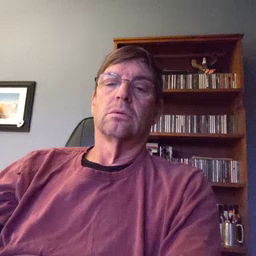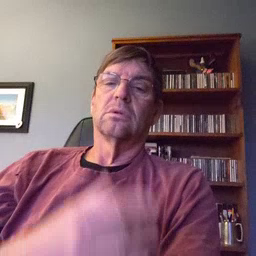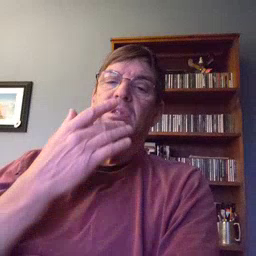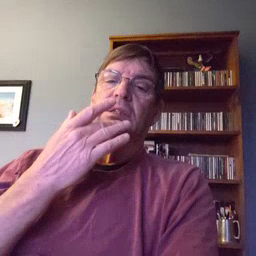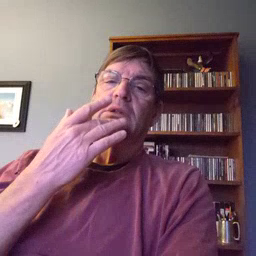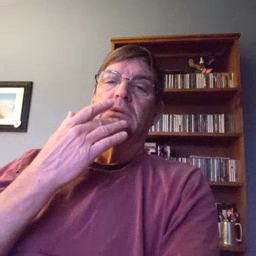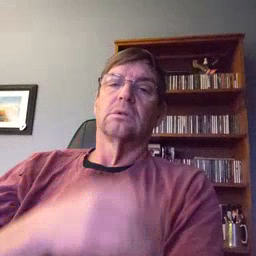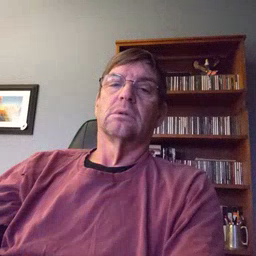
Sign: taste